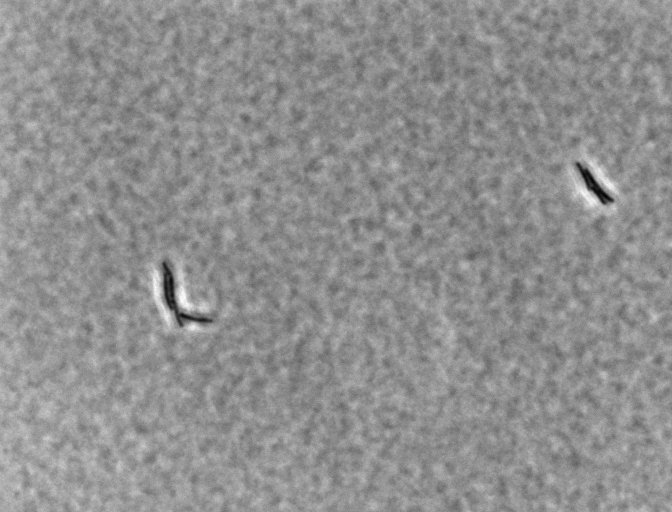
Bacillus coagulans